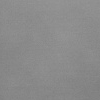
Atmospheric dust classification: dusty